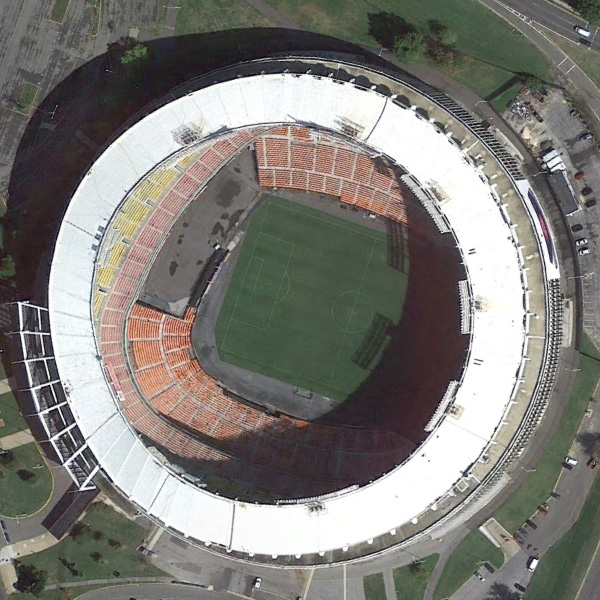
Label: Stadium